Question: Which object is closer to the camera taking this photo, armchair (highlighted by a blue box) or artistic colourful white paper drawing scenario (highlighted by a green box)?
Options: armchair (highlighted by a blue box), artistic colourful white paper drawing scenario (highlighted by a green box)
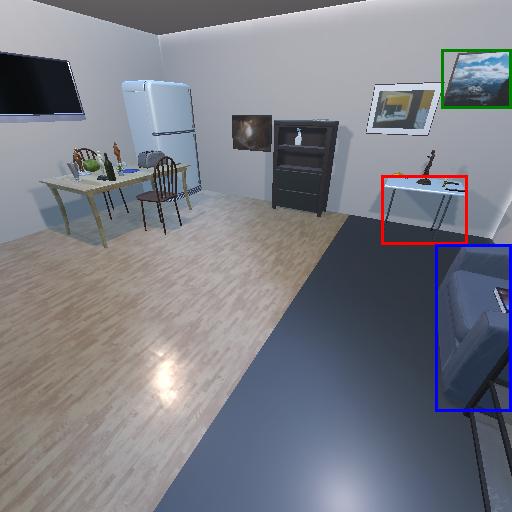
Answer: armchair (highlighted by a blue box)